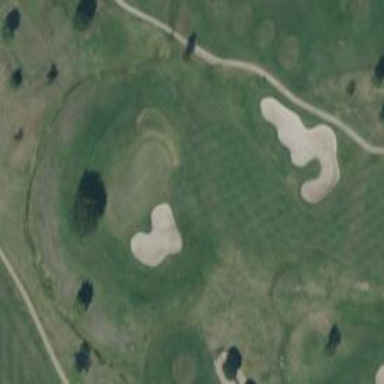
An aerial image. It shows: Golf hole.